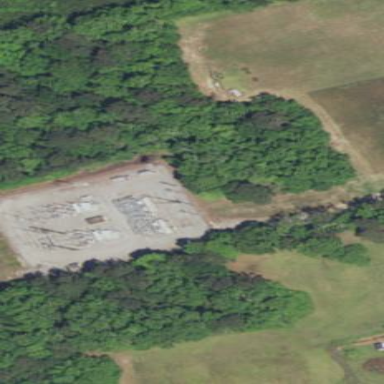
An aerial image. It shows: Distribution level power substation surrounded by fence.